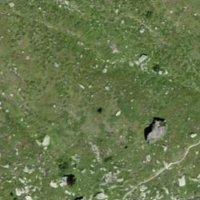
EUNIS habitat code: 26
Species observed at this site:
Alnus alnobetula